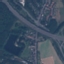
Land use / land cover class: Highway